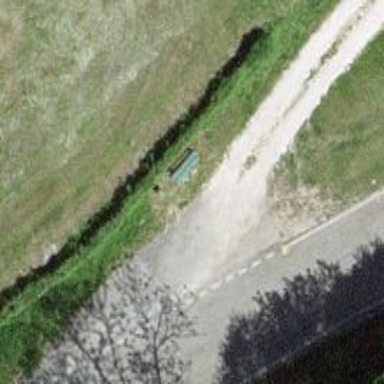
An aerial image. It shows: Bench for seating.